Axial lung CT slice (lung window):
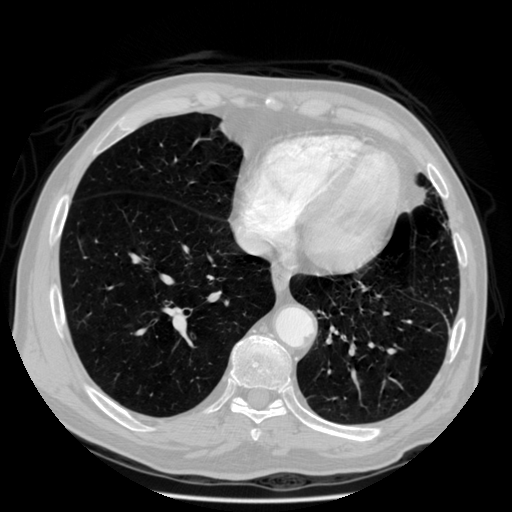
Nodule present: no